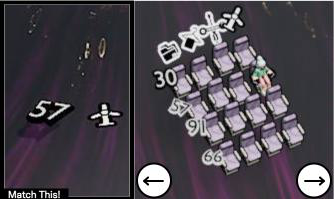
Task: seats
Answer: yes